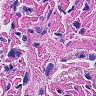
Metastatic tissue present: yes